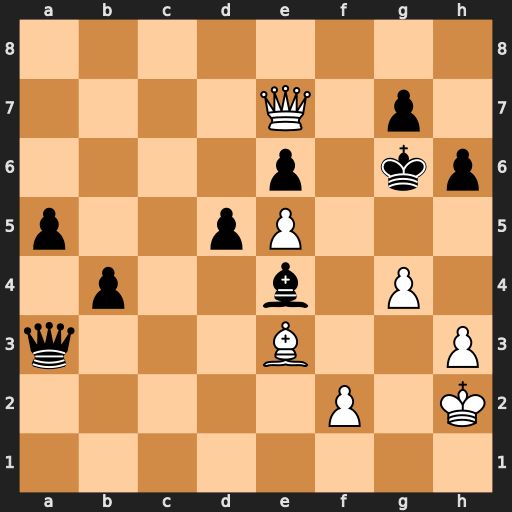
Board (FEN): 8/4Q1p1/4p1kp/p2pP3/1p2b1P1/q3B2P/5P1K/8
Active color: w
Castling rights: -
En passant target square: -
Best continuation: Bxh6 Qxh3+ Kxh3